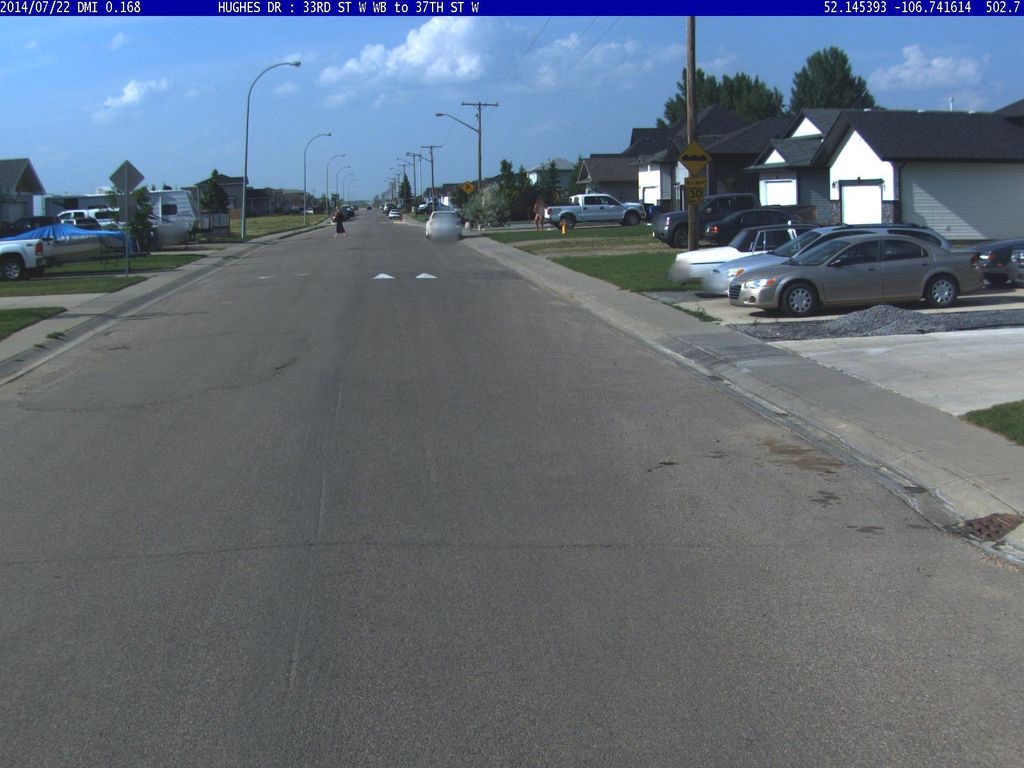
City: saskatoon